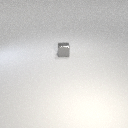
small gray metal cube